Field crop: maize
Growth stage: 1
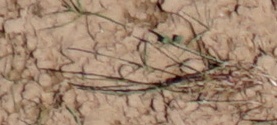
Species: lolium